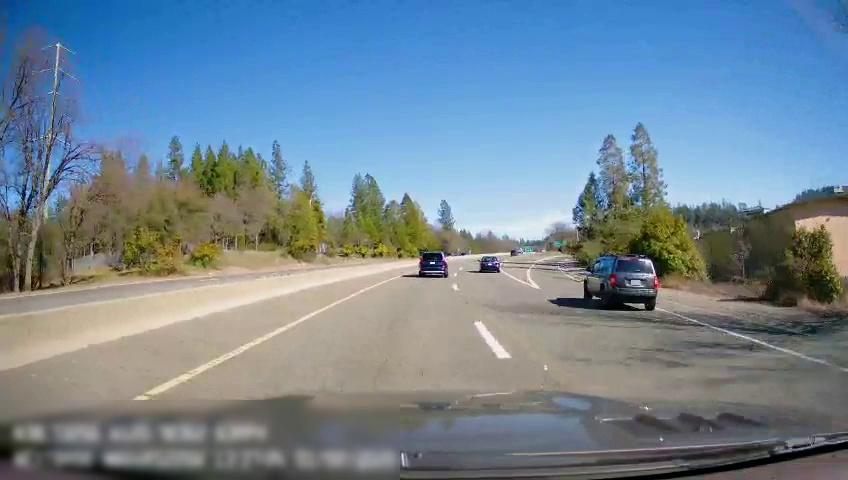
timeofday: Day
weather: Sunny
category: Drivable Space
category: Drivable Space
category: Vehicles | SUV
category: Vehicles | SUV
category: Vehicles | Car
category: Lanes | Current Lane
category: Lanes | Current Lane
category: Lanes | Alternate Lane
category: Lanes | Alternate Lane
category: Lanes | Alternate Lane